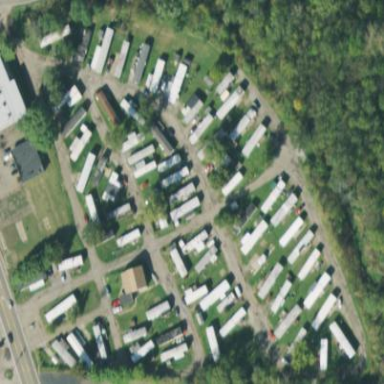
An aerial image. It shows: Residential area designated as trailer park.